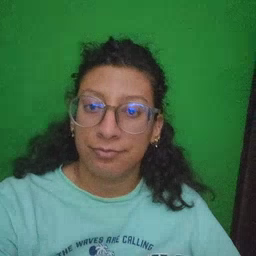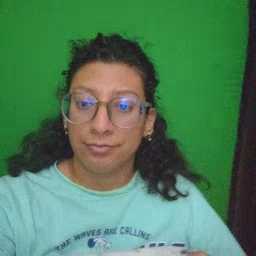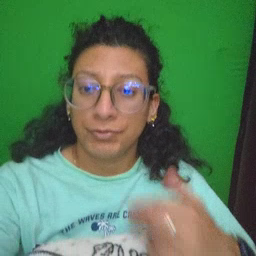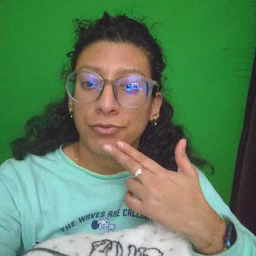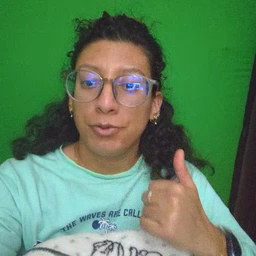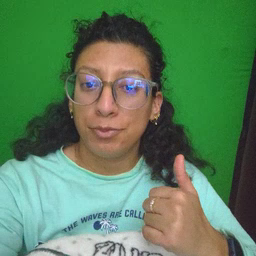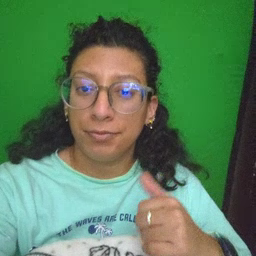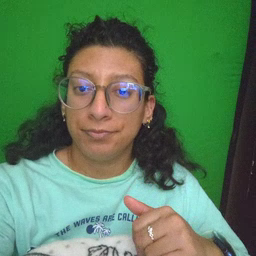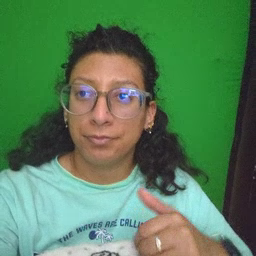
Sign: cute